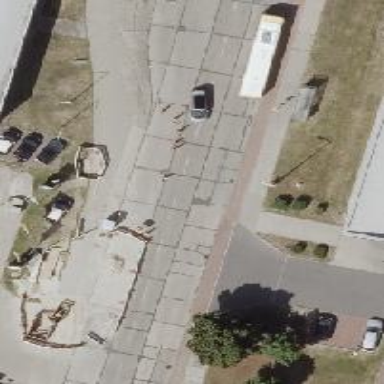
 there is cycle track parallel to the road."